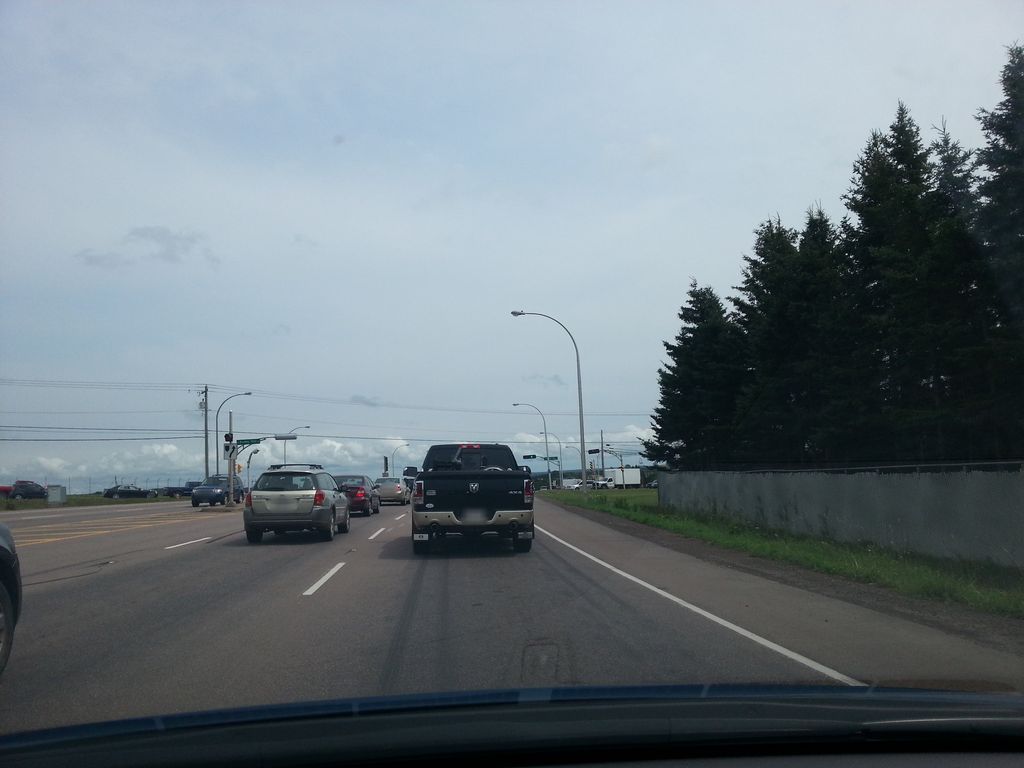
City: charlottetown